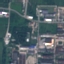
Label: Industrial